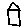
Label: house